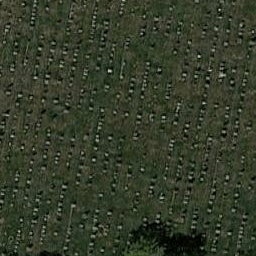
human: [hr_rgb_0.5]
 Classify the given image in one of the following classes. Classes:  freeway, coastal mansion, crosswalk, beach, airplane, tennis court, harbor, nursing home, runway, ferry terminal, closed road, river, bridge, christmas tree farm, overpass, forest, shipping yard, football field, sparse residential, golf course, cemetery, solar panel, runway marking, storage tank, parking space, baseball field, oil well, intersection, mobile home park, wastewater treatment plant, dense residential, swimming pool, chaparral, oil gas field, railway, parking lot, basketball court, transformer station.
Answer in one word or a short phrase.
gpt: cemetery